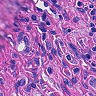
Metastatic tissue present: yes